Question: I have this store procedure and i need to get all dates for that nosologico for this user. But for the moment I only get the dates but the it take 5 seconds.
can i do it faster i try to do the join not with ',' but with 'join' but i have some errors . can anyone help
This is my SQL:
'''
create or replace PROCEDURE G_TICKETS_BY_STATO_CHIUSO(USERIDRICHIEDENTEP IN VARCHAR2, result_cursor OUT SYS_REFCURSOR)
IS
rc SYS_REFCURSOR;
BEGIN
OPEN rc FOR SELECT DISTINCT T.ID, a.NOME, a.COGNOME, T.OPERAZIONE
FROM TICKET_NOTIFICE T, RICOVERO r, ANAGRAFICA a ,PS_METADATA M,AMB_IMPEGNATIVE C, AMB_METADATA D
WHERE (T.USERIDRICHIEDENTE=USERIDRICHIEDENTEP and T.stato = '1' and T.NOTIFICATION='0' AND REGEXP_SUBSTR (T.NOSOLOGICO, '[^AMB_]+$',1,1)=C.ID_AMB_METADATI AND
C.ID_AMB_METADATI=D.ID_AMB_METADATI AND D.IDASSISTITO=a.IDASSISTITO)
OR (T.USERIDRICHIEDENTE=USERIDRICHIEDENTEP and T.stato = '1' and T.NOTIFICATION='0' AND T.NOSOLOGICO=r.NOSOLOGICO AND r.IDANAGRAFICA=a.ID )
or (T.USERIDRICHIEDENTE=USERIDRICHIEDENTEP and T.stato = '1' and T.NOTIFICATION='0' AND REGEXP_SUBSTR (T.NOSOLOGICO, '[^PS_]+$',1,1)=M.EPISODIOPSNUM AND M.IDANAGRAFICA=a.ID);
result_cursor := rc;
END;
'''
The table looks like this and the datas for the user are as below:

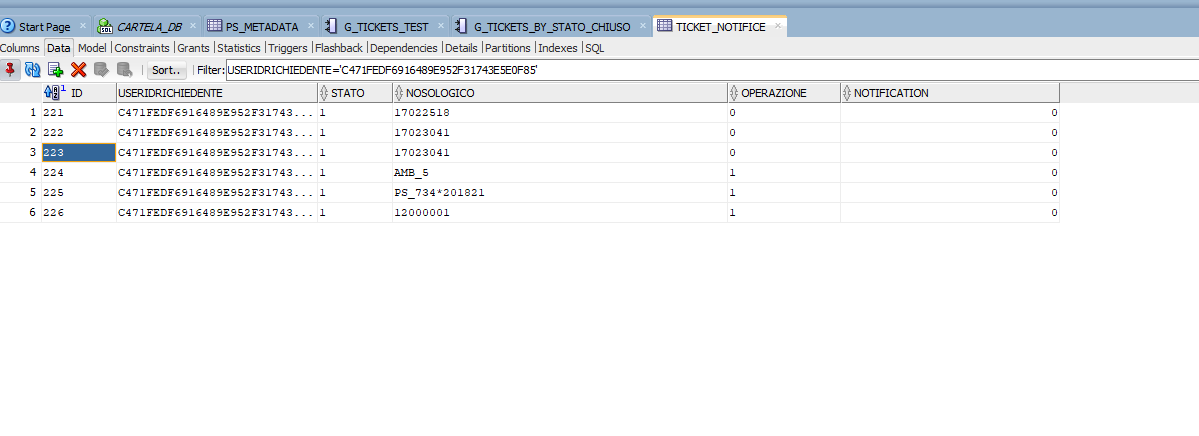
Answer: Not sure if you are creating a cartesian product in your query. Basically there are three different queries that you can union.
'''
select distinct t.id
,a.nome
,a.cognome
,t.operazione
from ticket_notifice t
,anagrafica a
,amb_impegnative c
,amb_metadata d
where t.useridrichiedente = useridrichiedentep
and t.stato = '1'
and t.notification = '0'
and regexp_substr(t.nosologico, '[^AMB_]+$', 1, 1) = c.id_amb_metadati
and c.id_amb_metadati = d.id_amb_metadati
and d.idassistito = a.idassistito
union
select distinct t.id
,a.nome
,a.cognome
,t.operazione
from ticket_notifice t
,ricovero r
,anagrafica a
where t.useridrichiedente = useridrichiedentep
and t.stato = '1'
and t.notification = '0'
and t.nosologico = r.nosologico
and r.idanagrafica = a.id
union
select distinct t.id
,a.nome
,a.cognome
,t.operazione
from ticket_notifice t
,anagrafica a
,ps_metadata m
where t.useridrichiedente = useridrichiedentep
and t.stato = '1'
and t.notification = '0'
and regexp_substr(t.nosologico, '[^PS_]+$', 1, 1) = m.episodiopsnum
and m.idanagrafica = a.id
'''